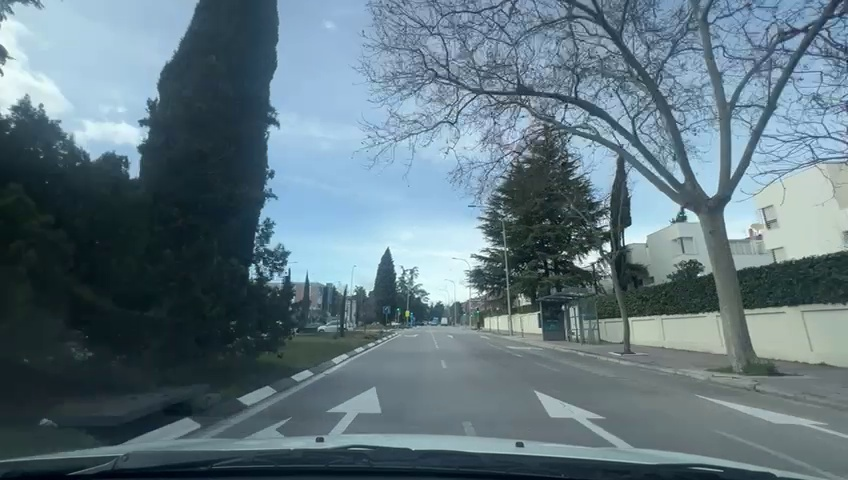
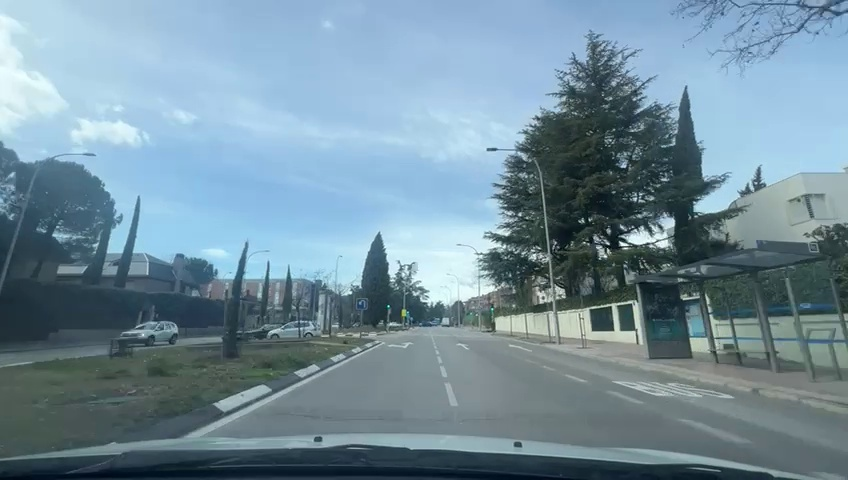
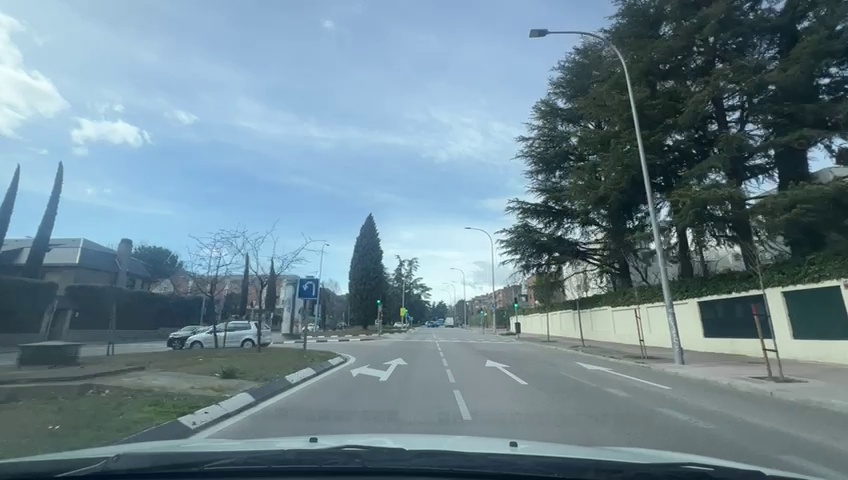
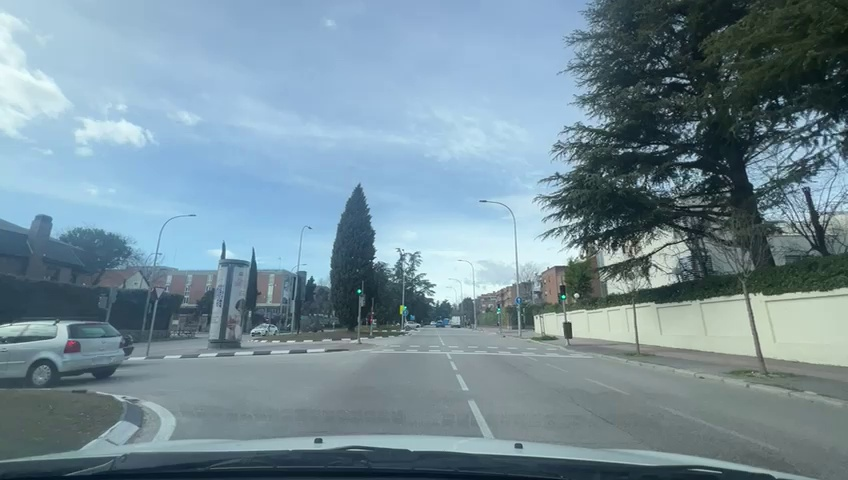
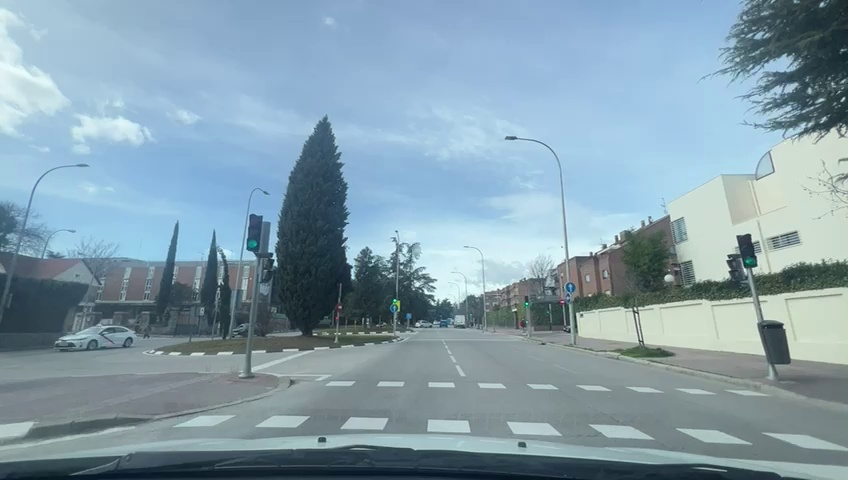
Situation: Intersection road
Question: Is there an intersection ahead in the ego direction of travel?
Answer: Yes
Reasoning: Cross streets and traffic signals are visible ahead.

Situation: Intersection road
Question: Do lane markings remain continuous through the intersection in the ego lane?
Answer: Yes
Reasoning: Lane markings continue clearly through the intersection.

Situation: Intersection road
Question: Is there a visible gap or discontinuity in the ego lane markings?
Answer: No
Reasoning: The lane markings remain visible within the intersection area.

Situation: Intersection road
Question: Do lane markings from two different lanes converge into a single lane?
Answer: No
Reasoning: The left side merge to a change direction intersection